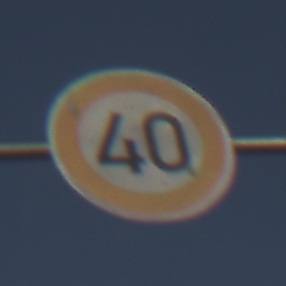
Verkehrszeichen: Geschwindigkeit40
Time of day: SunriseSunset
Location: Outdoor (Suburban)
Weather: PartlyCloudy
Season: NotSpecified
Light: Natural